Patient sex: F
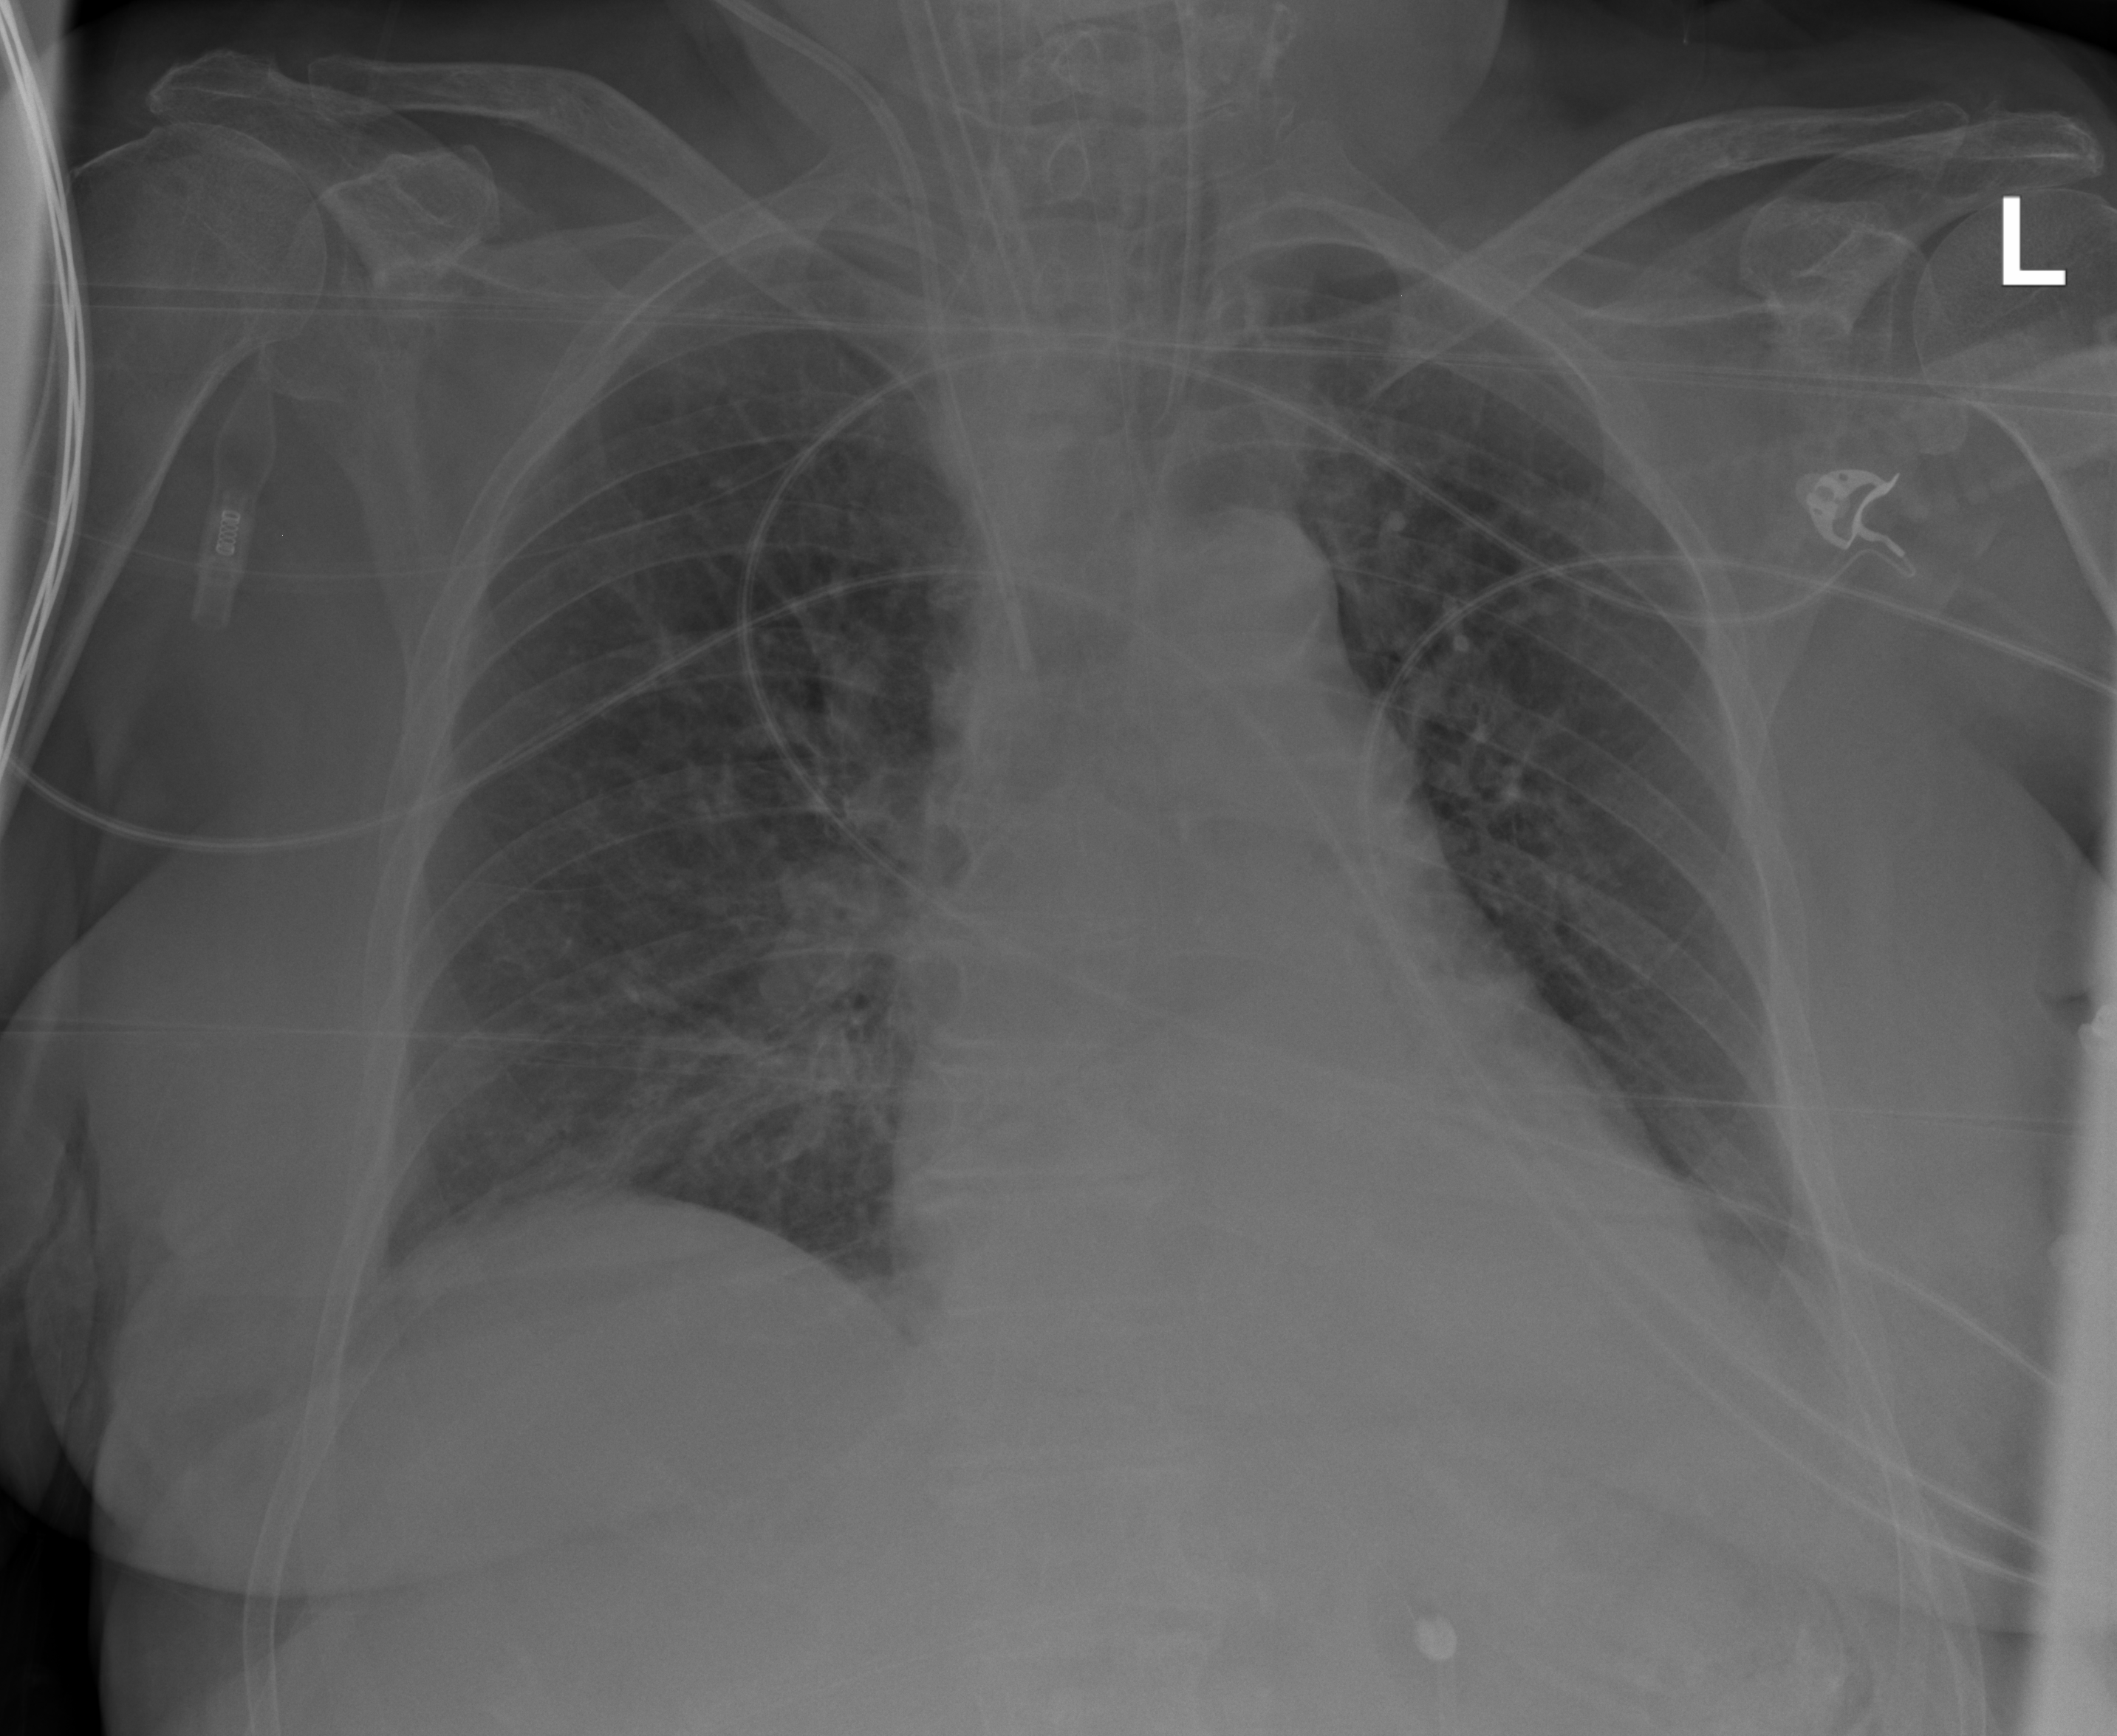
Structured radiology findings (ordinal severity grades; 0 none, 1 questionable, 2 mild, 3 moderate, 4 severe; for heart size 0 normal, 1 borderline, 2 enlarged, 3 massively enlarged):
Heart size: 1
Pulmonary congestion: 2
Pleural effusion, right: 0
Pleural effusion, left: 2
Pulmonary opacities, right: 2
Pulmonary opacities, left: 2
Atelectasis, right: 2
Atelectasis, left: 2